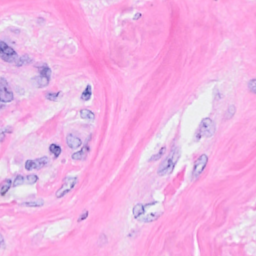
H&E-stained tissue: Breast